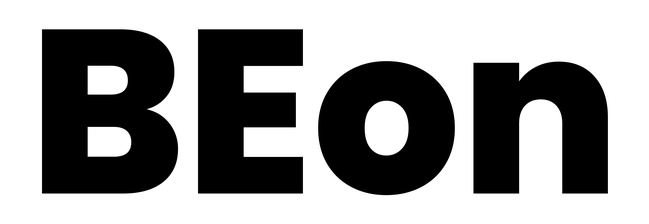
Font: Poppins-ExtraBold